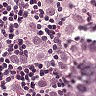
Metastatic tissue present: yes